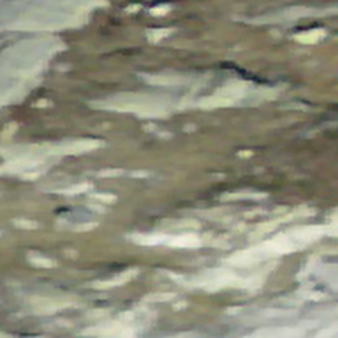
Label: other